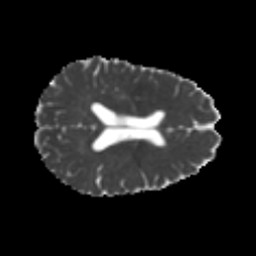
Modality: MD
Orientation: axial
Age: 24
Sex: female
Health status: healthy
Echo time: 0.074 s